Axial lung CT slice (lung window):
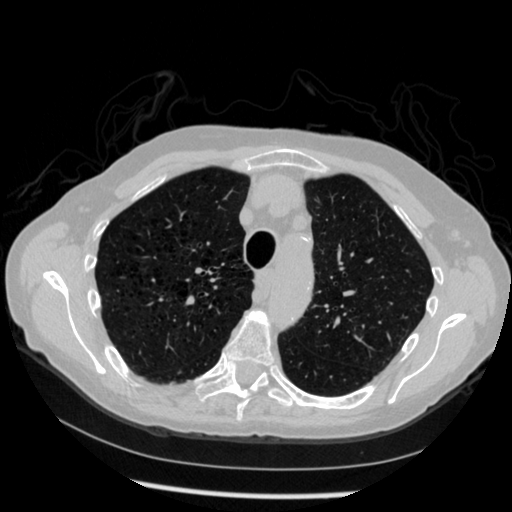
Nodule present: no